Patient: sex M, age 48
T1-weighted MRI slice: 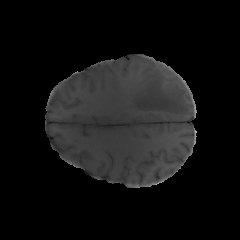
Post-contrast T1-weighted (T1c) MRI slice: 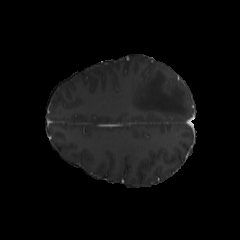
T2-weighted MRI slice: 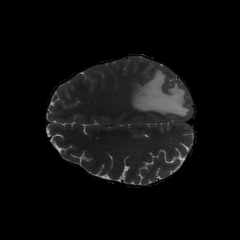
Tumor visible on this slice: yes
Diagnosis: Glioblastoma, IDH-wildtype
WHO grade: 4